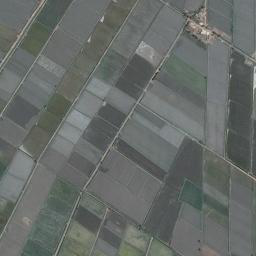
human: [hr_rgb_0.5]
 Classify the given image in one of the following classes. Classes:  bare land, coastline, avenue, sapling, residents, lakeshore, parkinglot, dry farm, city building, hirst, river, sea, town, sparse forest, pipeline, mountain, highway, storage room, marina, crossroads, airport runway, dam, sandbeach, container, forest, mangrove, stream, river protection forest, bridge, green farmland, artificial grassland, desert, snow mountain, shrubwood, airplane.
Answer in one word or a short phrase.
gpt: green farmland